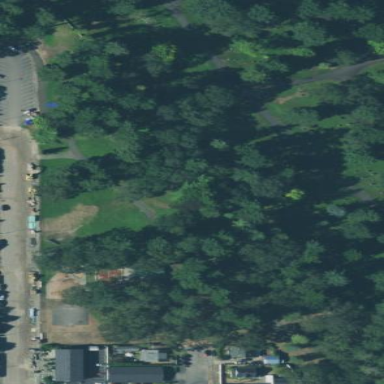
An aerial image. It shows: Lovely park for leisure and relaxation.